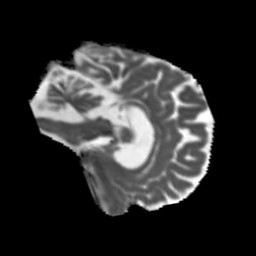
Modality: MD
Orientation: sagittal
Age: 51
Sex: male
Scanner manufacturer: siemens
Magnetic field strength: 3 T
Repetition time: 5.47 s
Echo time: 0.0854 s